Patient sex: F
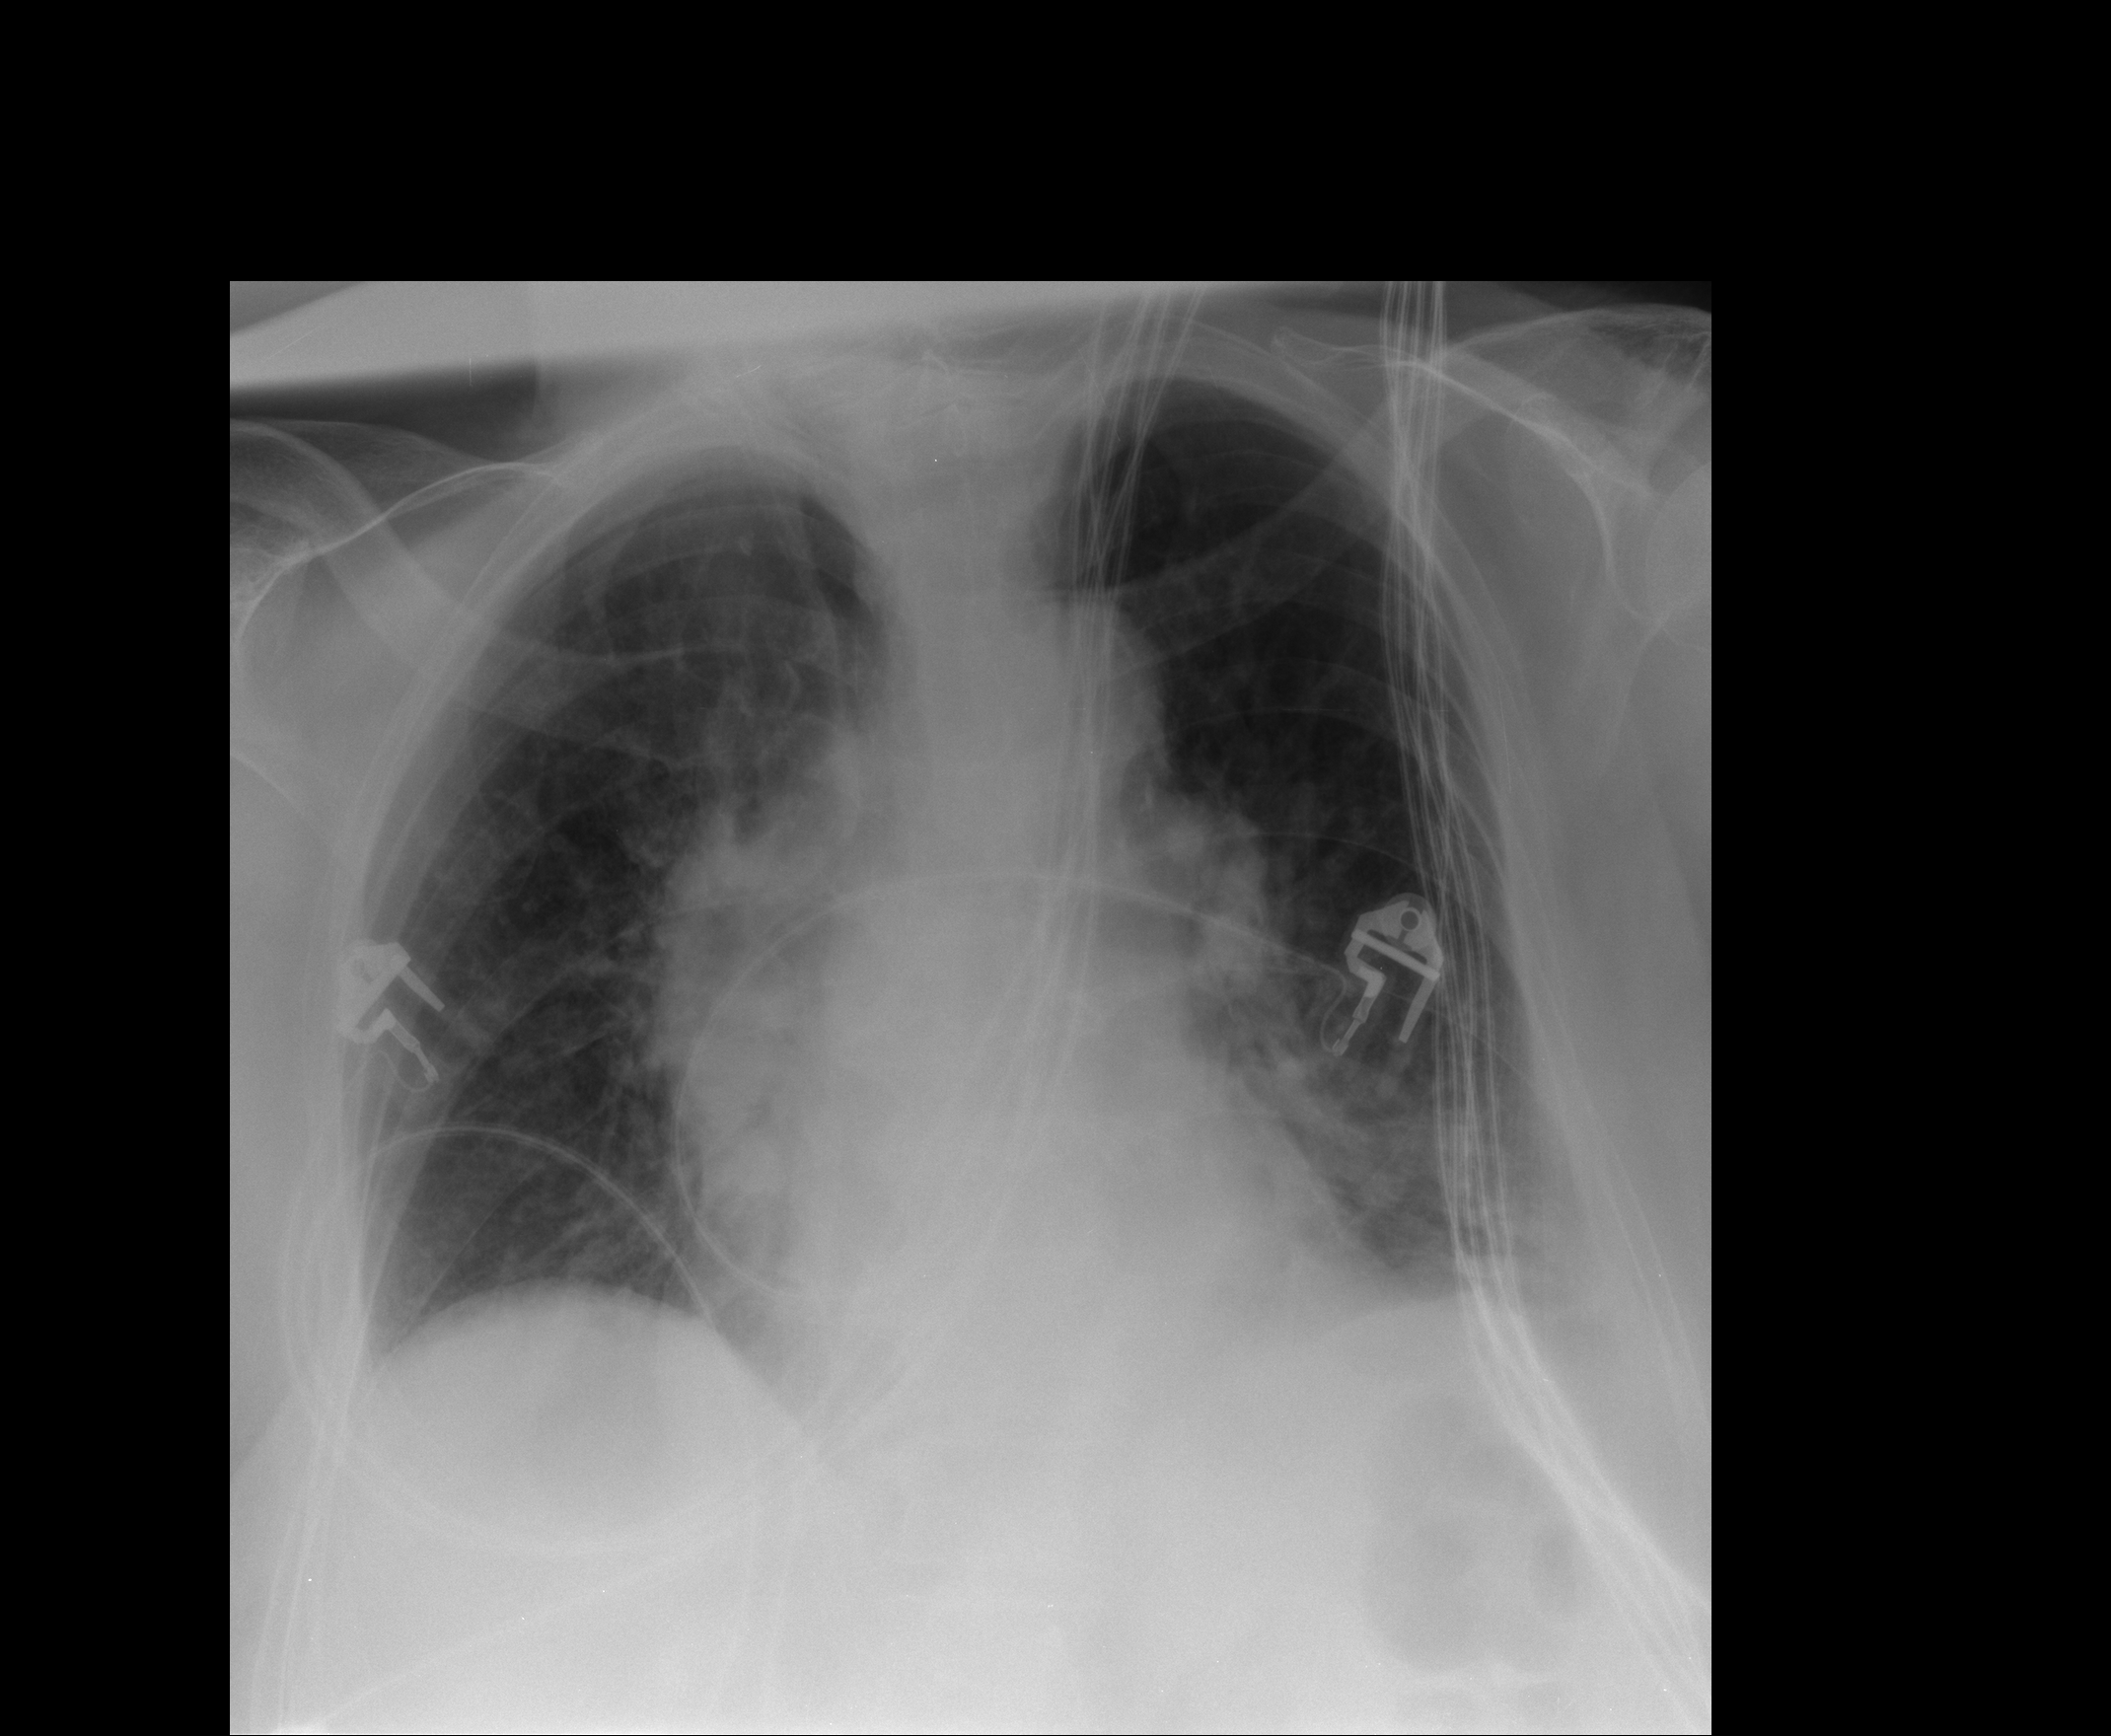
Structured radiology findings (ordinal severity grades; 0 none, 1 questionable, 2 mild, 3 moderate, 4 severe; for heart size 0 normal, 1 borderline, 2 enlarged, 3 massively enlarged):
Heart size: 2
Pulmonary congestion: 2
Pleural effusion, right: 0
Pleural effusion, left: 1
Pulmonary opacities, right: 0
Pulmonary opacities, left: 2
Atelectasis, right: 1
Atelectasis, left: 2